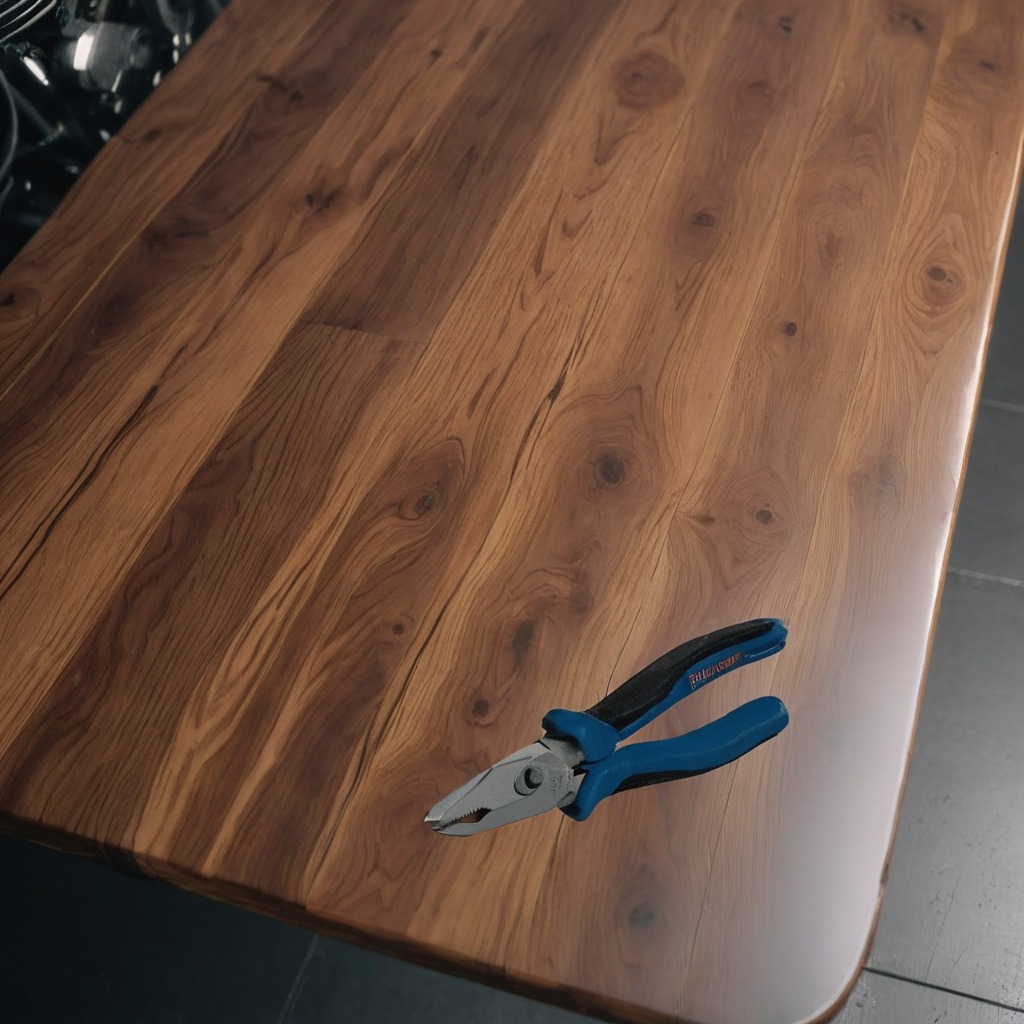
A plier lies on the table.